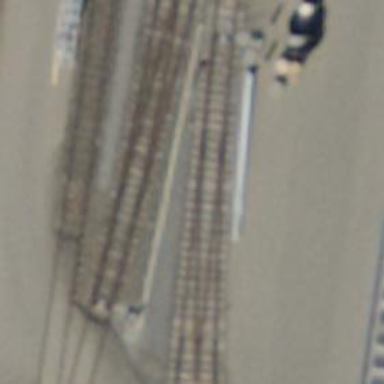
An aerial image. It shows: Railway switch.